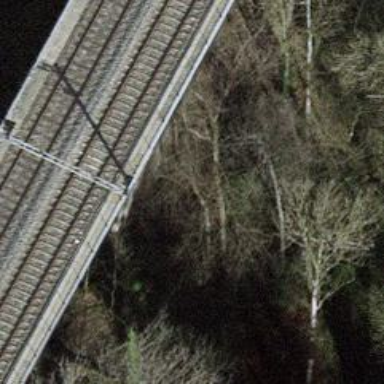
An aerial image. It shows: Pier supporting bridge.